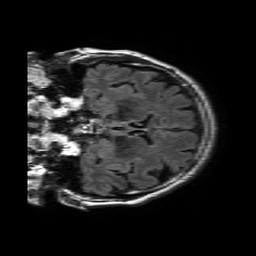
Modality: FLAIR
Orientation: coronal
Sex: female
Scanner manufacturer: philips
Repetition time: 11 s
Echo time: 0.125 s